Question: I have some hundred samples and I have already classified them into four different classes (clusters). Now, I'm interested in identifying the best set of genes that classify the samples into different classes.
I want to apply randomforest with recursive feature elimination and detect the genes (features). My data looks like below. Just posting some example data here.

Above data is just an example: My original data is in dataframe 'df' with 100 samples in first column and 4 classes in second column and columns 3 to column 1002 there are in total 1000 genes with expression values.
I'm using the below code but I see there is an error.
'''
library(caret)
library(mlbench)
library(Hmisc)
library(randomForest)
# define the control using a random forest selection function
control <- rfeControl(functions=rfFuncs, method="cv", number=10)
# run the RFE algorithm
results <- rfe(df[,3:1002], df[,2], sizes = df[,1:1002], rfeControl=control)
'''
There is an Error: And I feel that I'm doing wrong somewhere.
'''
Error in summary.connection(connection) : invalid connection
'''
Here I'm giving the 'dput' of the above data.
'''
df <-structure(list(Samples = structure(c(1L, 8L, 9L, 10L, 11L, 12L,
13L, 14L, 15L, 2L, 3L, 4L, 5L, 6L, 7L), .Label = c("Sample1",
"Sample10", "Sample11", "Sample12", "Sample13", "Sample14", "Sample15",
"Sample2", "Sample3", "Sample4", "Sample5", "Sample6", "Sample7",
"Sample8", "Sample9"), class = "factor"), Class = structure(c(1L,
2L, 3L, 1L, 2L, 4L, 2L, 1L, 1L, 4L, 1L, 3L, 4L, 1L, 1L), .Label = c("Class1",
"Class2", "Class3", "Class4"), class = "factor"), Gene1 = c(1.030078784,
0.944152632, 0.140700452, 0.013432323, 0.265233165, -0.084496727,
4.835469554, 0.089434913, -0.433436179, 1.462895475, -0.116005356,
1.007868422, 0.244881864, -1.495666899, 0.364368654), Gene2 = c(1.407236415,
1.229003431, -0.322221459, -1.361955252, 0.310963955, 0.80115063,
4.27765356, 0.872413223, -0.568249851, 1.187873069, -0.255284575,
1.878058722, -0.767371822, -0.859697473, 0.057304769), Gene3 = c(0.200772234,
-0.048349737, 1.224274924, 0.492396142, 0.500786902, -0.731802706,
1.853246564, 1.611995455, 0.287088678, 0.509235514, 2.031735375,
3.074950771, 2.069407179, 0.886158642, 1.736798303), Gene4 = c(1.23309207,
1.321282889, 2.403301108, 0.748860637, 1.019200751, 1.393254607,
2.667976275, 1.158136576, 1.89503732, 2.178257717, 0.747697632,
2.834410716, 0.028594536, -0.411039831, 1.100167946), Gene5 = c(0.883005616,
0.570786704, 0.72649548, 4.705893892, 0.086345885, 0.502530136,
2.681497202, 0.640362079, 0.327319762, 2.086767741, 1.853085301,
1.001799748, 0.126208601, 0.911621722, 0.671191951), Gene6 = c(2.590519025,
3.076688902, 1.77414005, 1.014363629, 1.134652225, 2.71957962,
4.696379063, -0.301828123, 1.214261665, 2.413881644, -0.470794827,
0.520494891, 0.194511306, 0.075331863, 2.315680177), Gene7 = c(0.088929673,
0.472549468, -0.125630236, -0.069648505, -0.715250242, 0.068554966,
4.131662998, -0.075265565, -1.234425917, 0.343350342, 0.190414782,
1.153495806, 0.210317581, -0.475603641, 0.294299351), Gene8 = c(2.112231178,
2.780100532, 2.423828553, 1.569215682, 1.018119196, 2.583413401,
6.483053565, 2.215201821, 1.893325529, 2.342058862, 4.001423142,
4.221704757, 1.978211867, 1.452633851, 2.556589741)), class = "data.frame", row.names = c(NA,
-15L))
'''
Can anyone please tell me how I can use the above data and apply random forest to know which genes classify the samples into different classes. thanq.
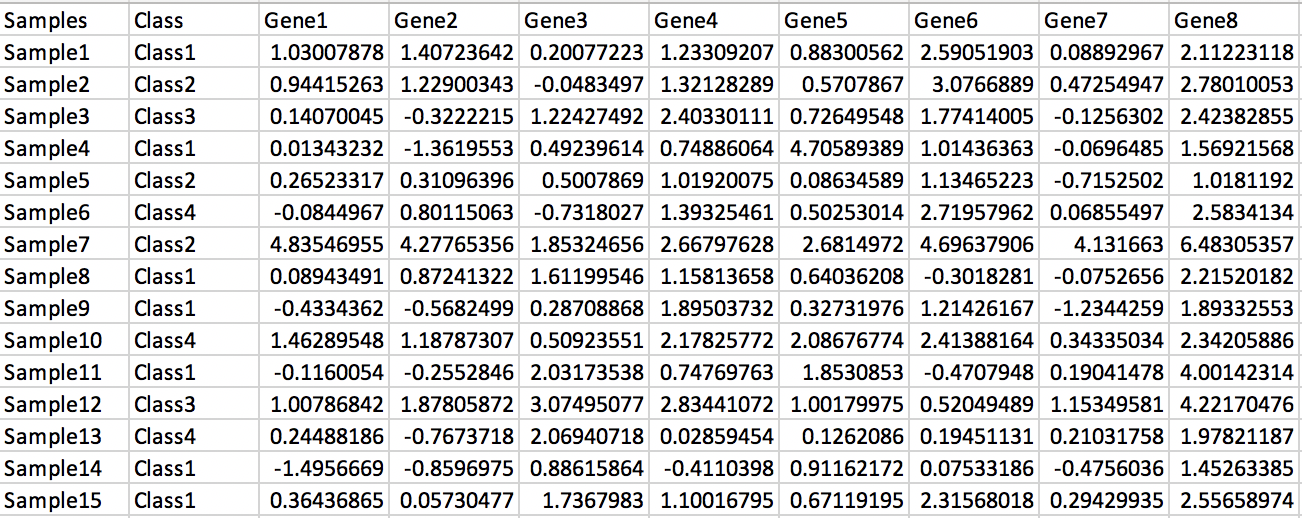
Answer: sizes refer to the number of features you would like to try and retain, it should numeric but you provided something weird in 'df[,1:1002]'.
See something like below, where i simulate a dataset and setting the sizes correctly ensures it runs along to choose the optimal number of features (from what you provide):
'''
library(caret)
library(mlbench)
library(Hmisc)
library(randomForest)
set.seed(101)
df = data.frame(samples=paste0("Samples",1:99),
Class=paste0("Class",rep(1:3,33)),
matrix(rnorm(99*1000),ncol=1000))
colnames(df)[3:ncol(df)]=paste0("Gene",1:1000)
# we create like 100 informative genes for Class1 and Class2
df[df$Class=="Class1",3:103] = df[df$Class=="Class1",3:103] + rpois(33*100,1.5)
df[df$Class=="Class2",104:203] = df[df$Class=="Class2",104:203] + rpois(33*100,1.5)
control <- rfeControl(functions=rfFuncs, method="cv", number=2)
# run the RFE algorithm
results <- rfe(df[,3:1002], df[,2], sizes = c(50,100,200),
rfeControl=control)
'''
From the above, I ask for 50,100 or 200 informative features and I get:
'''
results
Recursive feature selection
Outer resampling method: Cross-Validated (2 fold)
Resampling performance over subset size:
Variables Accuracy Kappa AccuracySD KappaSD Selected
50 0.9792 0.9688 0.02946 0.04419
100 0.9896 0.9844 0.01473 0.02210
200 1.0000 1.0000 0.00000 0.00000 *
1000 1.0000 1.0000 0.00000 0.00000
The top 5 variables (out of 200):
Gene94, Gene198, Gene137, Gene136, Gene158
> results$optsize
[1] 200
'''